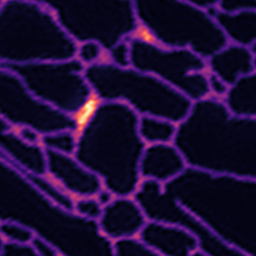
Label: Super-resolution ER image